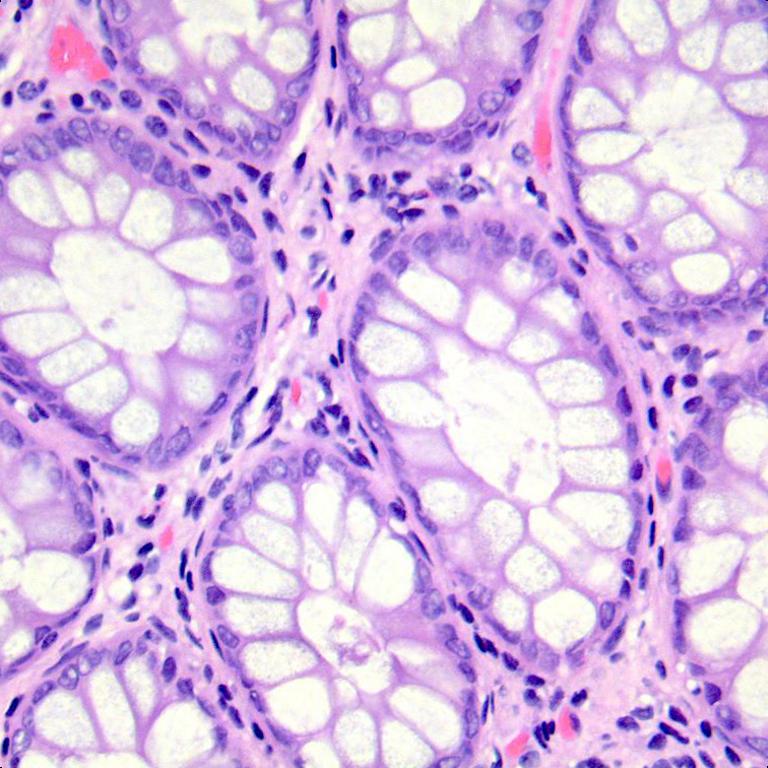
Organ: colon
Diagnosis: benign